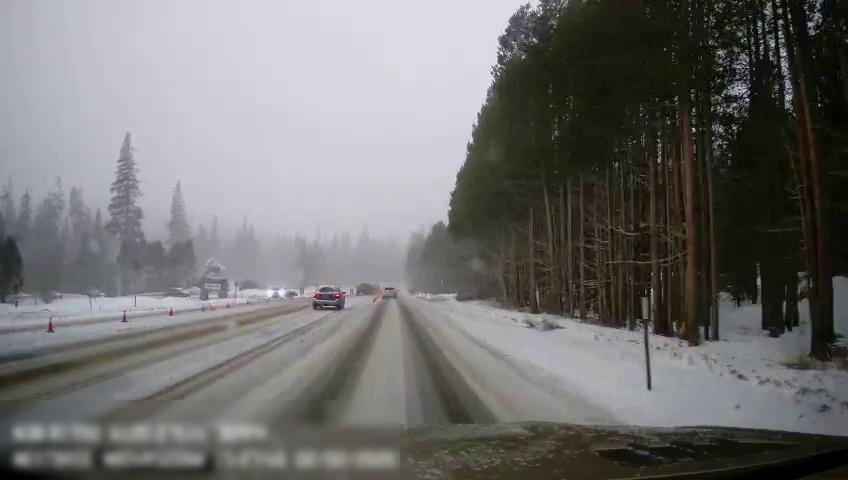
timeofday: Day
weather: Snowy
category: Drivable Space
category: Vehicles | SUV
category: Vehicles | SUV
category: Vehicles | SUV
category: Vehicles | SUV
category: Pedestrians
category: Vehicles | Truck
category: Vehicles | Car
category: Vehicles | SUV